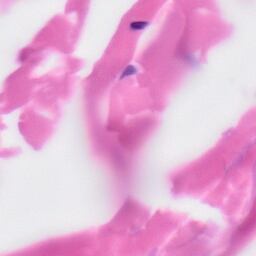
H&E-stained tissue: Skin